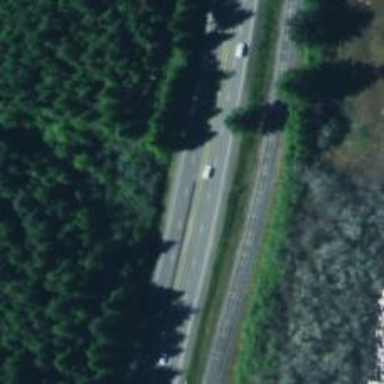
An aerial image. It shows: Trunk highway with expressway features.